Question: I did write a code for doing this:
'''
for i in xrange(len(Derivative)):
if ((Derivative[i-1] > Derivative[i]) and (Derivative[i+1] < Derivative[i]) and (Derivative[i-1] > 0.0) and (Derivative[i+1] < 0.0) and (Derivative[i] > 0.0)):
print str(i+1)
'''
Here 'Derivative' is list in which I have to detect zero crossing mainly the ones where the values just before zero crossing is positive and one after zero crossing to be negative.
I have attached the graph of 'Derivative' to further elucidate the problem!
I wish to know if there is better way of doing this in Python, I mean shorter and precise code ?

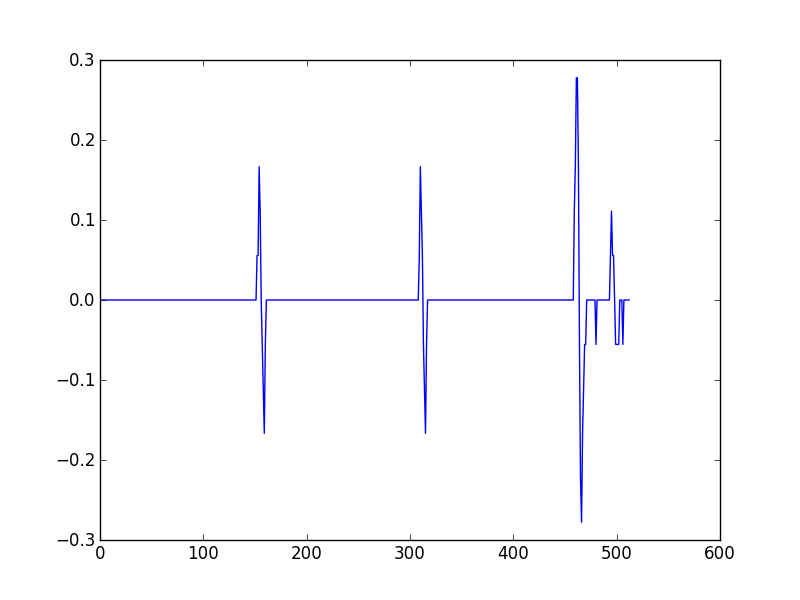
Answer: You only need to compare the current derivative with the one following it. As a result, you can delete any references to Derivative[i-1]. If Derivative[i] is greater than zero, and Derivative[i+1] is less than zero, then necessarily Derivative[i+1] < Derivative[i]. So you can delete that condition as well. This leaves:
'''
for i in xrange(len(Derivative)-1):
if Derivative[i] > 0 and Derivative[i+1] < 0:
print "crossing between indexes {} and {}".format(i, i+1)
'''
Also, I shortened the argument to 'xrange' by one. Otherwise, you'd get 'list index out of range'.